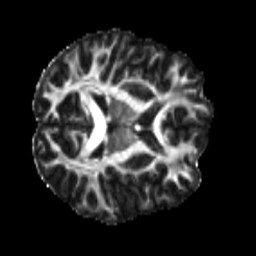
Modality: FA
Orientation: axial
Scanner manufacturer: siemens
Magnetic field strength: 3 T
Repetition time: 4 s
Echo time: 0.0594 s